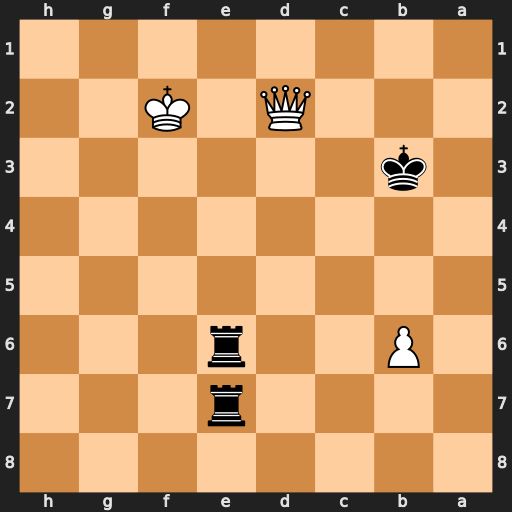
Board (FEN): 8/4r3/1P2r3/8/8/1k6/3Q1K2/8
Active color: b
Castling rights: -
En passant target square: -
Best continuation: Rf7+ Kg1 Rg6+ Kh1 Rh7+